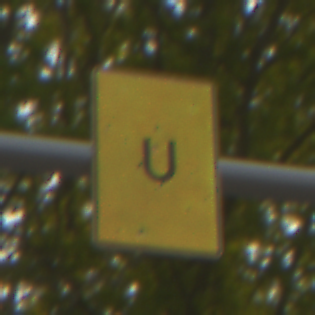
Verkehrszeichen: AnkuendigungOderFortsetzungUmleitungOhnePfeilsymbol
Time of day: SunriseSunset
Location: Outdoor (RoadRail)
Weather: Clear
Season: NotSpecified
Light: Natural